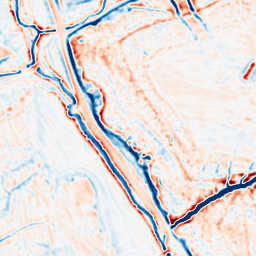
Category: multiscale
Decomposition family: dog_multiscale
Decomposition parameters: sigma_ratio: 1.4
n_scales: 3
base_sigma: 1
Upsampling method: quartic
Upsampling parameters: scale: 2
Upsampling scale: 2